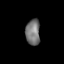
Tissue: lung
Cell type: Epithelial cells
Senescence score: 0.2312
Nuclear area (px): 361
Mean DAPI intensity: 117.781